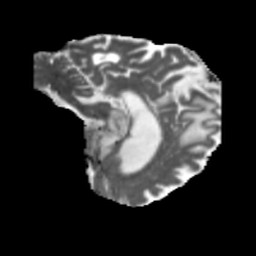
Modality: MD
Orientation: sagittal
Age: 68
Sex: male
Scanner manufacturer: siemens
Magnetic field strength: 3 T
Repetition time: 5.47 s
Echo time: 0.0854 s